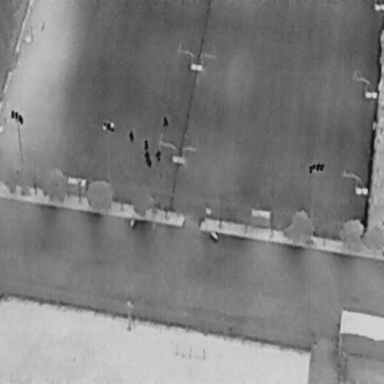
There are six People in the infrared image.